Жесткая болванка зажата между двумя направляющими (см. рис.). Направляющие движутся горизонтально: верхняя — вправо со скоростью $v_1$, нижняя — влево со скоростью $v_2$. Точки касания $1$ и $2$ в данный момент лежат на вертикальной прямой.
Укажите множество точек болванки, имеющих в данный момент времени скорости $v_1$ и $v_2$ (по абсолютной величине).
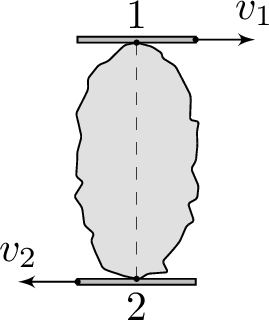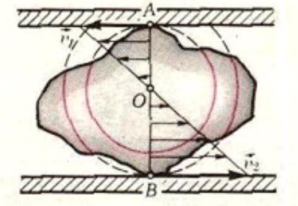
Темы:
T, Механика, Кинематика, Всероссийские, Вращение твердого тела